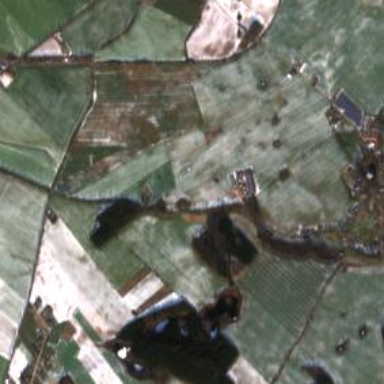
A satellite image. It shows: Picturesque farmland scene.